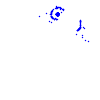
Particle: pion